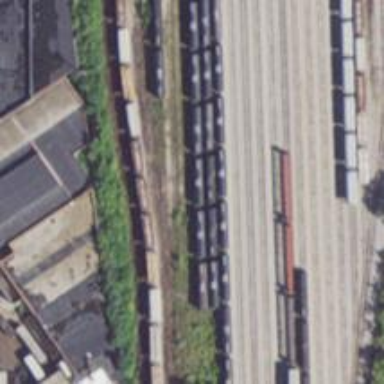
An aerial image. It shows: Abandoned railway yard is depicted.